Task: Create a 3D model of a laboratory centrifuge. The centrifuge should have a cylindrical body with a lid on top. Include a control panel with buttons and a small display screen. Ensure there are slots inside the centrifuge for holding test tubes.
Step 239:
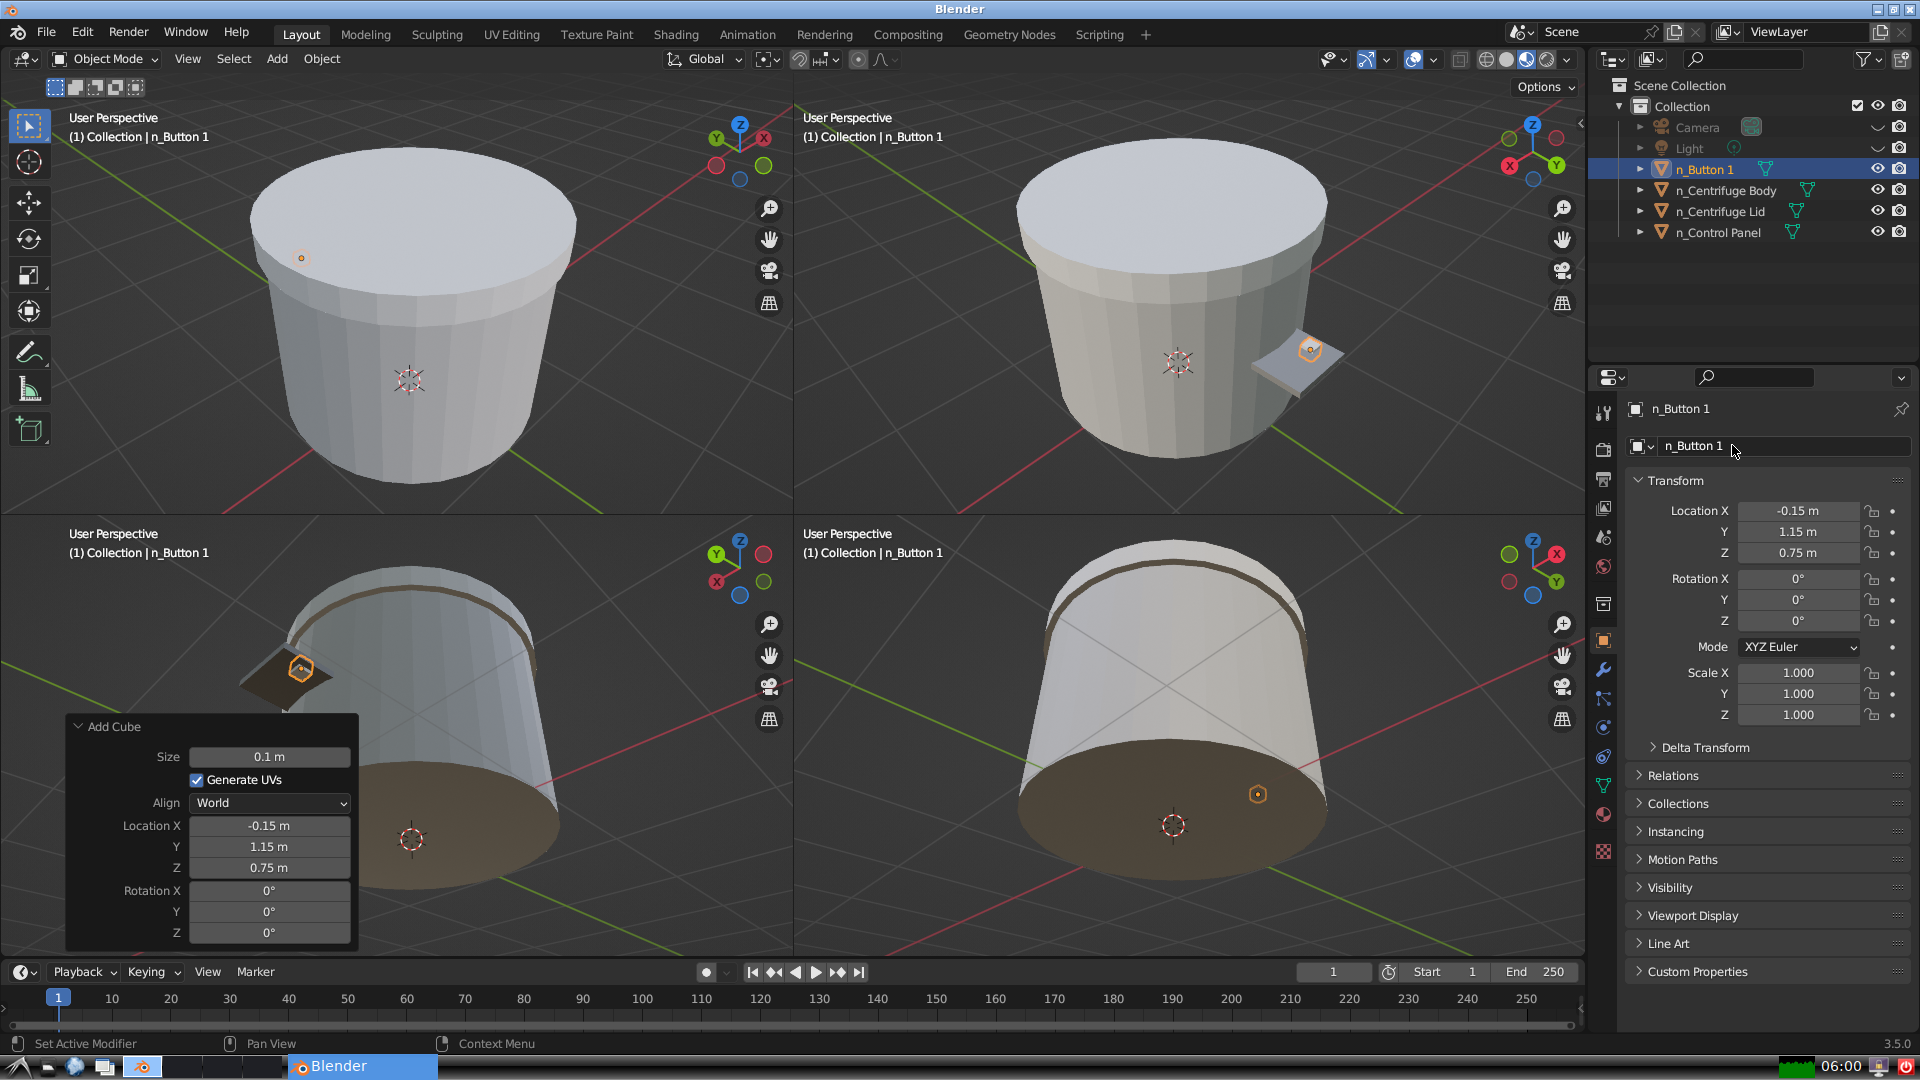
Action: {"mouse_move": [1608, 805]}